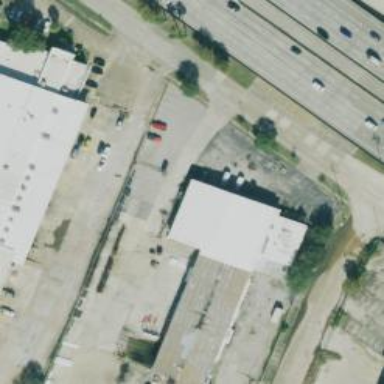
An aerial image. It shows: Building.